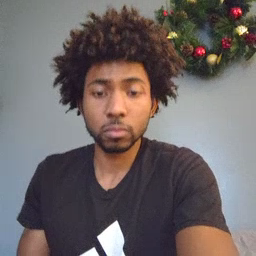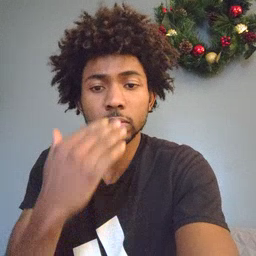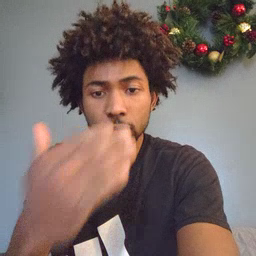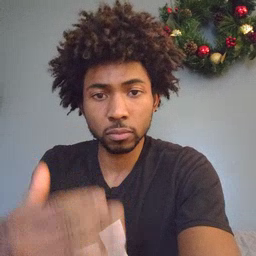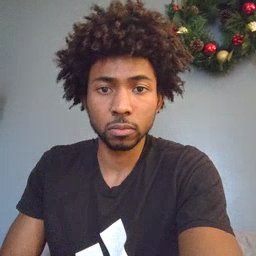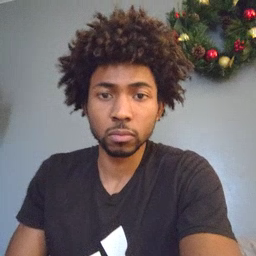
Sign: thankyou